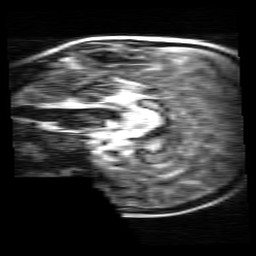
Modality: MP2RAGE
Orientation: sagittal
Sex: male
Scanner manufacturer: siemens
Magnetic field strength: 3 T
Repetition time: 5 s
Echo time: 0.00368 s